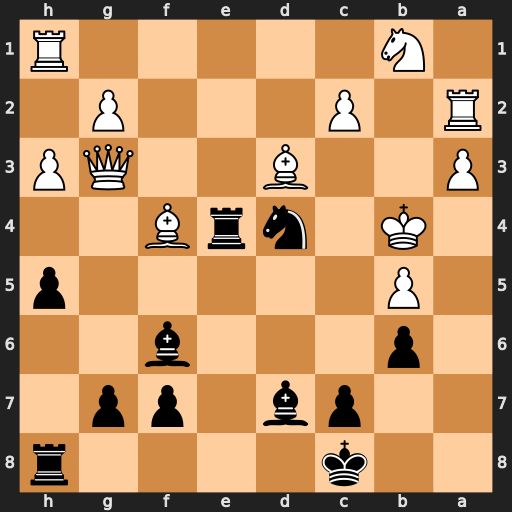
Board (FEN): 2k4r/2pb1pp1/1p3b2/1P5p/1K1nrB2/P2B2QP/R1P3P1/1N5R
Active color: b
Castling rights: -
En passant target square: -
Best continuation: Nc6+ Kb3 Na5#